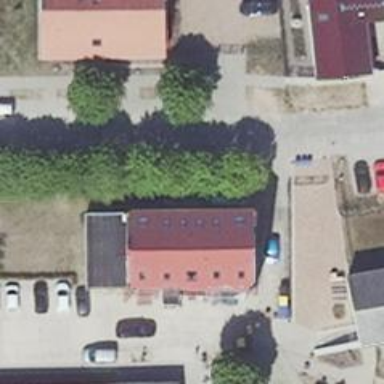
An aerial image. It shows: Nursing home.